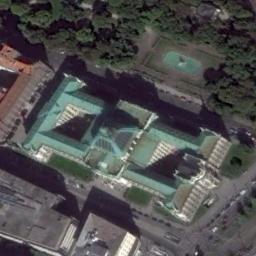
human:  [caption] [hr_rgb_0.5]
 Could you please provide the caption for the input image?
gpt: The church with a blue roof is surrounded by some trees next to a red building .

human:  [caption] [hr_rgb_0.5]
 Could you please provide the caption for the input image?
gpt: The tower of the church with a green pointed roof and the rest of the church has some sloping roofs .

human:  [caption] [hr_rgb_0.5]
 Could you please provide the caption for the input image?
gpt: A blue-roofed church surrounded by trees and several roads .

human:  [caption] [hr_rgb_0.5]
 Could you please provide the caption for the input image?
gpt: It was a church surrounded by a blue wall .

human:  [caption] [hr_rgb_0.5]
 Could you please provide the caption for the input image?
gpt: There are numerous trees near the church .